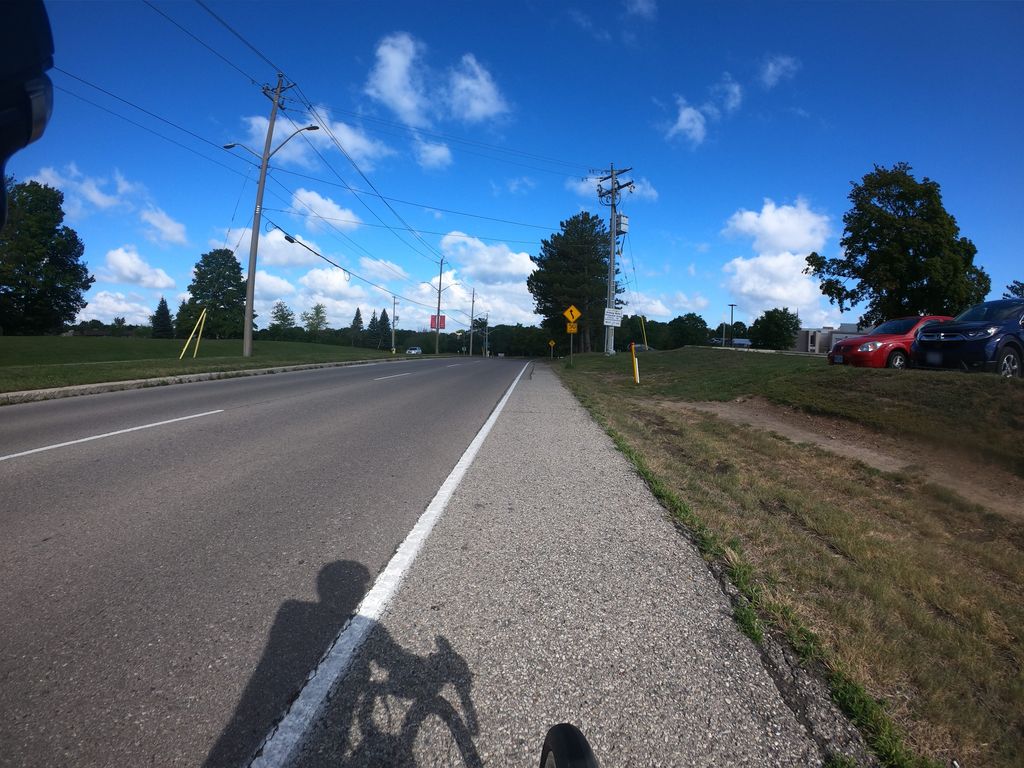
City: kitchener-waterloo